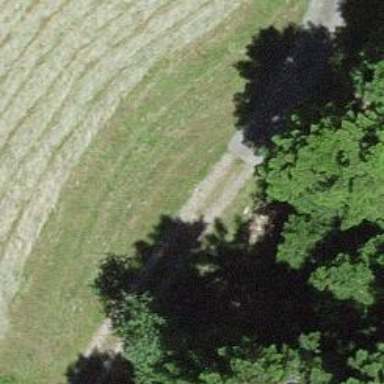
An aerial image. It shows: Rural barn.